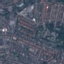
Label: Residential